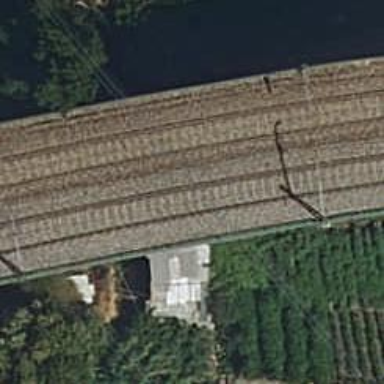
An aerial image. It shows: Railway bridge with electrified contact lines.